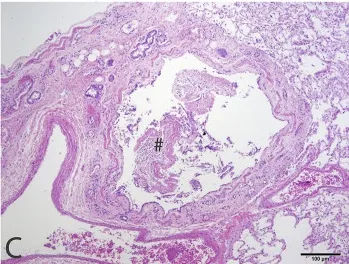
Histology of the respiratory tract of a 4-year-old Siberian Husky mix with smoke inhalation after being in a housefire. (C) Bronchi have similarly attenuated to ulcerated mucosa with necrotic and cellular debris within the lumen.
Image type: pathology (h&e)